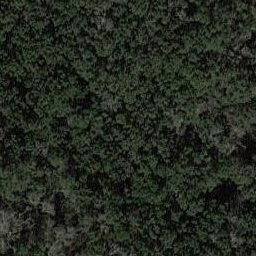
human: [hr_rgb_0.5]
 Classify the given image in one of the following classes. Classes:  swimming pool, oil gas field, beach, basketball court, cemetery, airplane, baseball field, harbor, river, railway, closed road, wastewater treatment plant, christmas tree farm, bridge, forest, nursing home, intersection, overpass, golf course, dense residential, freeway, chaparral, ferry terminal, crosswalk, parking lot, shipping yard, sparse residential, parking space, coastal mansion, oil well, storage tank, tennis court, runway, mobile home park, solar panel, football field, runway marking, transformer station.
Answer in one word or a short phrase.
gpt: forest